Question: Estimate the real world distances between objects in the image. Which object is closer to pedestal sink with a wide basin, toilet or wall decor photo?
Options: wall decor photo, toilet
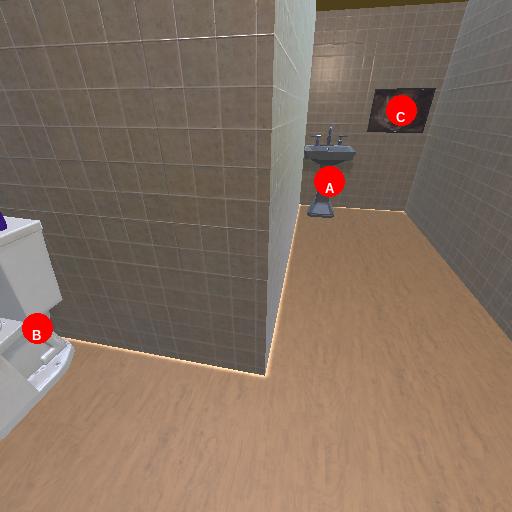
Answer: wall decor photo